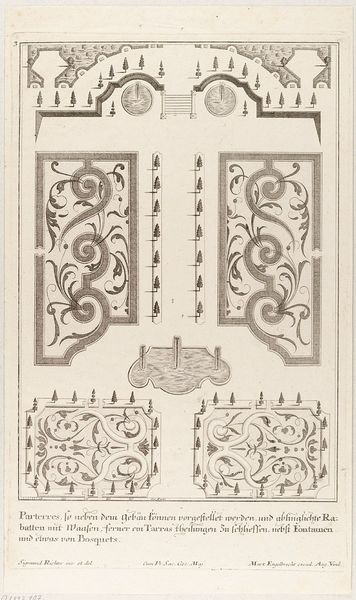
Titel: Gartenparterre
Künstler: Martin Engelbrecht
Standort: Hamburg
Institution: Museum für Kunst und Gewerbe Hamburg
Schlagwörter: baum, bäume, park, barock, strauch, garten, springbrunnen, allee, grafik, graphik, ornamente, fotografie, photographie, druckgraphik, druckgrafik, radierung, stich, entwurf, blumenbeet, plan, fontaine, kupferstich, spiralen, grundriss, parks, reproduktionen, barockzeit, barockzeitalter, druckerzeugnisse, sträucher, gebäudes, gärten, ornamentstich, vorlageblätter, formschnitt